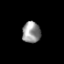
Tissue: prostate
Cell type: T cells
Senescence score: 0.7077
Nuclear area (px): 379
Mean DAPI intensity: 147.976